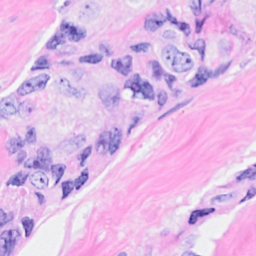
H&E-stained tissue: Breast